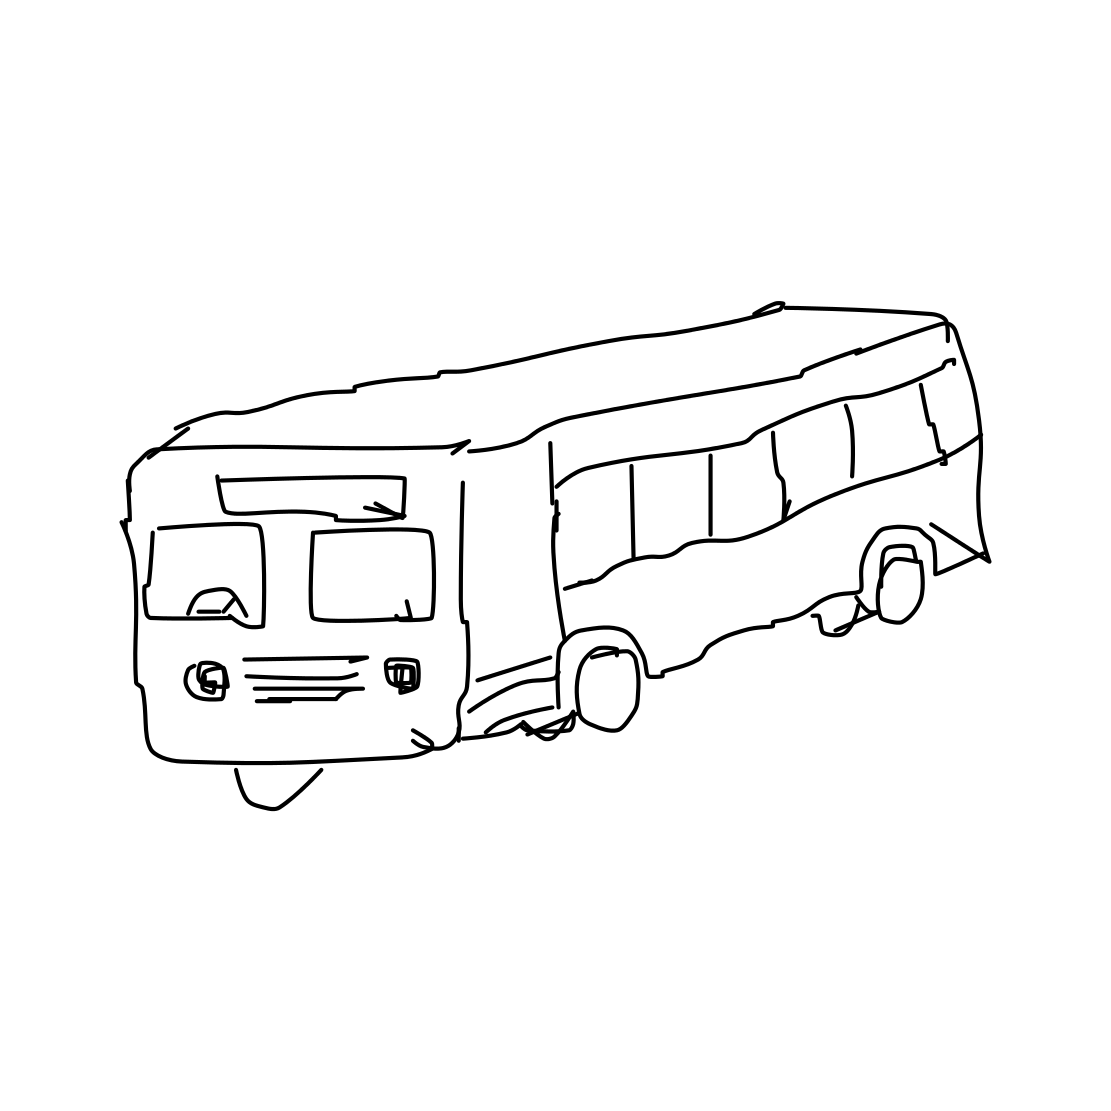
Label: bus